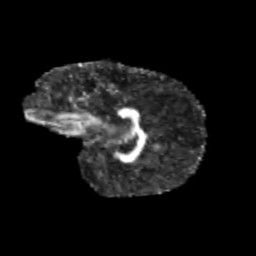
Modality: FA
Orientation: sagittal
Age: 11
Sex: female
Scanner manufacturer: siemens
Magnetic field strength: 3 T
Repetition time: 3.8 s
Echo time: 0.07 s